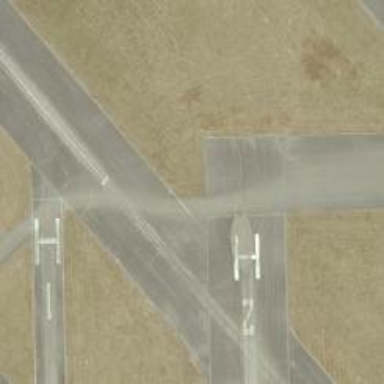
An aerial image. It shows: Asphalt taxiway at the airport.